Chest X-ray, PA view. Patient: 41 years old, sex M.
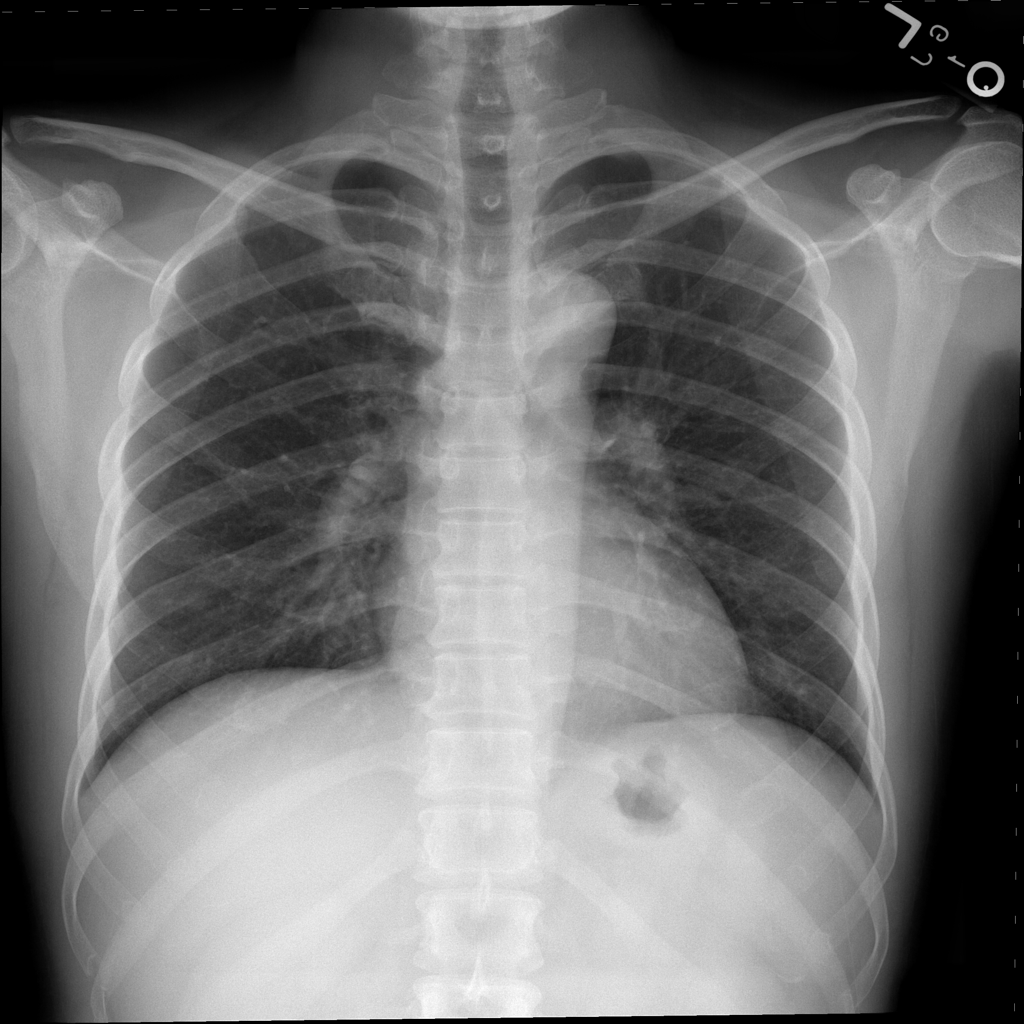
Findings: No Finding